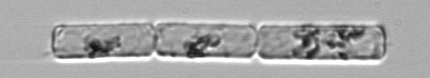
Label: Guinardia_delicatula